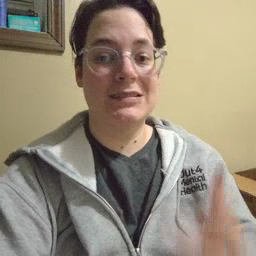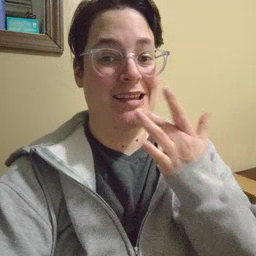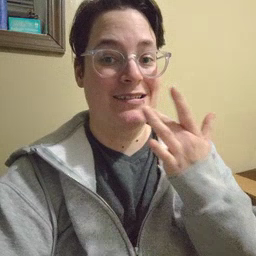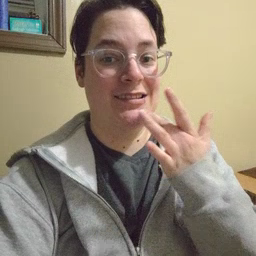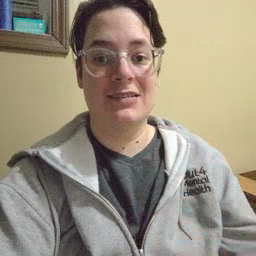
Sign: taste